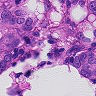
Metastatic tissue present: yes